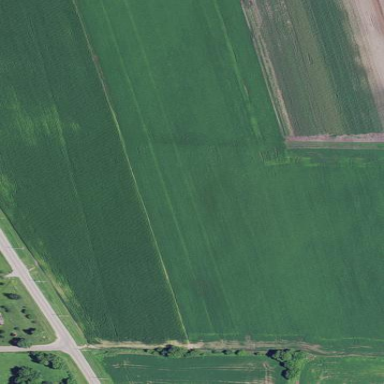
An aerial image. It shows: Farmland with corn crop.